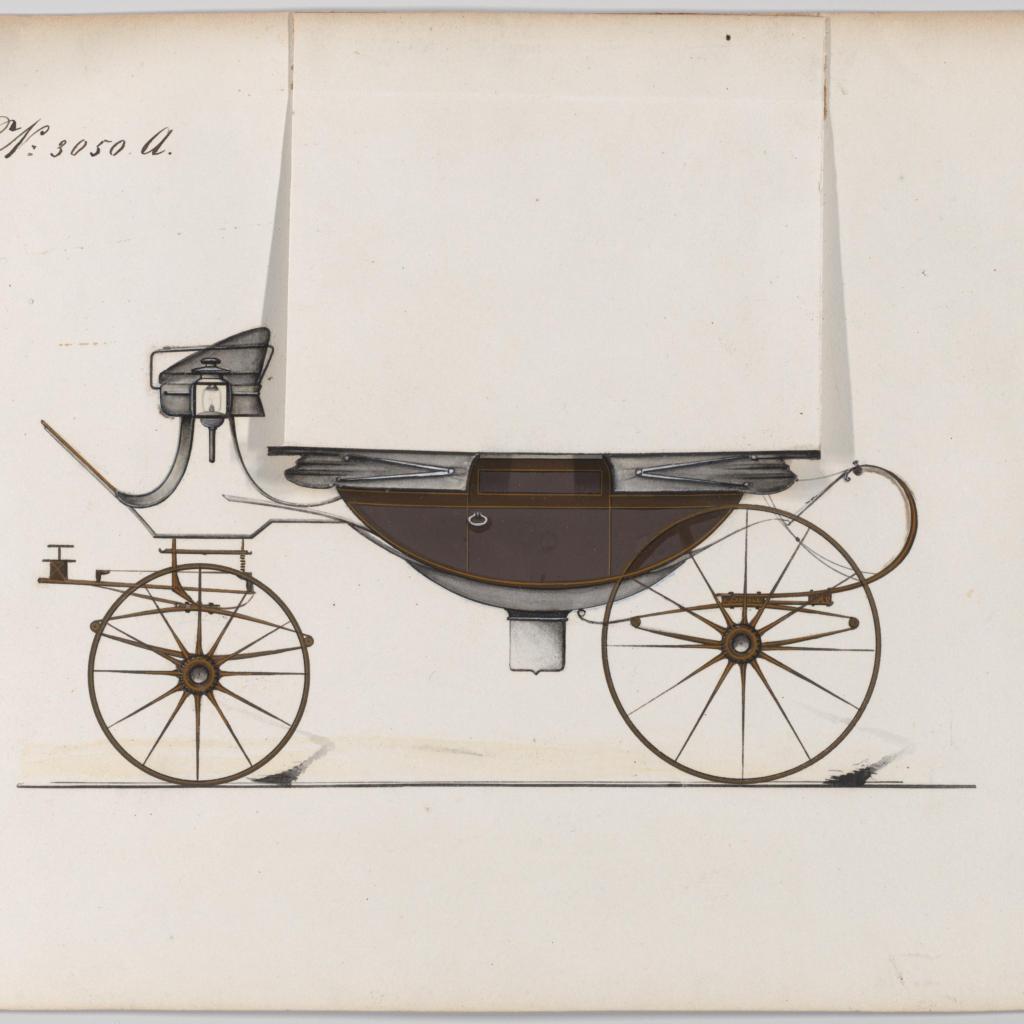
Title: Design for Landau, No. 3050a
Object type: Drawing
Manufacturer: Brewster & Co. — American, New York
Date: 1874
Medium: Pen and black ink, watercolor and gouache  with gum arabic
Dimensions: sheet: 7 1/16 x 9 7/8 in. (17.9 x 25.1 cm)
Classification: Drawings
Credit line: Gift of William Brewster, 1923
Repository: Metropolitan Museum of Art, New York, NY